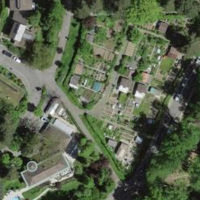
EUNIS habitat code: 55
Species observed at this site:
Phoenicurus ochruros
Pseudotsuga menziesii
Sylvia atricapilla